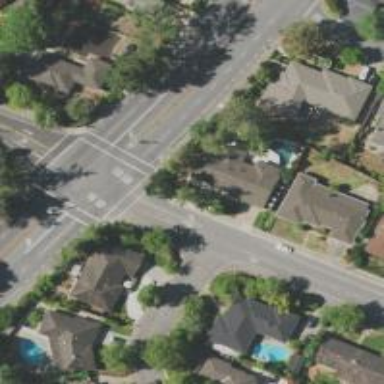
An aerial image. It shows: Residential road.